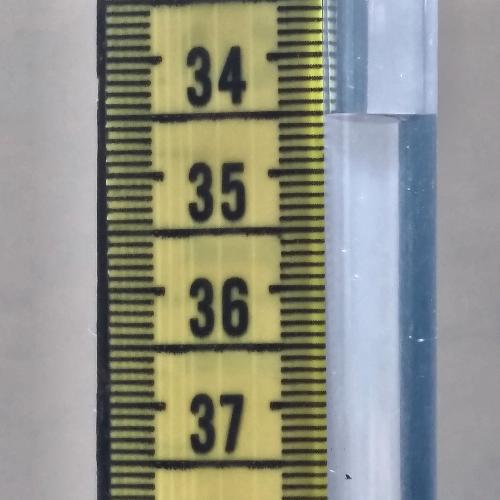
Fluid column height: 34.5 cm